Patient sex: F
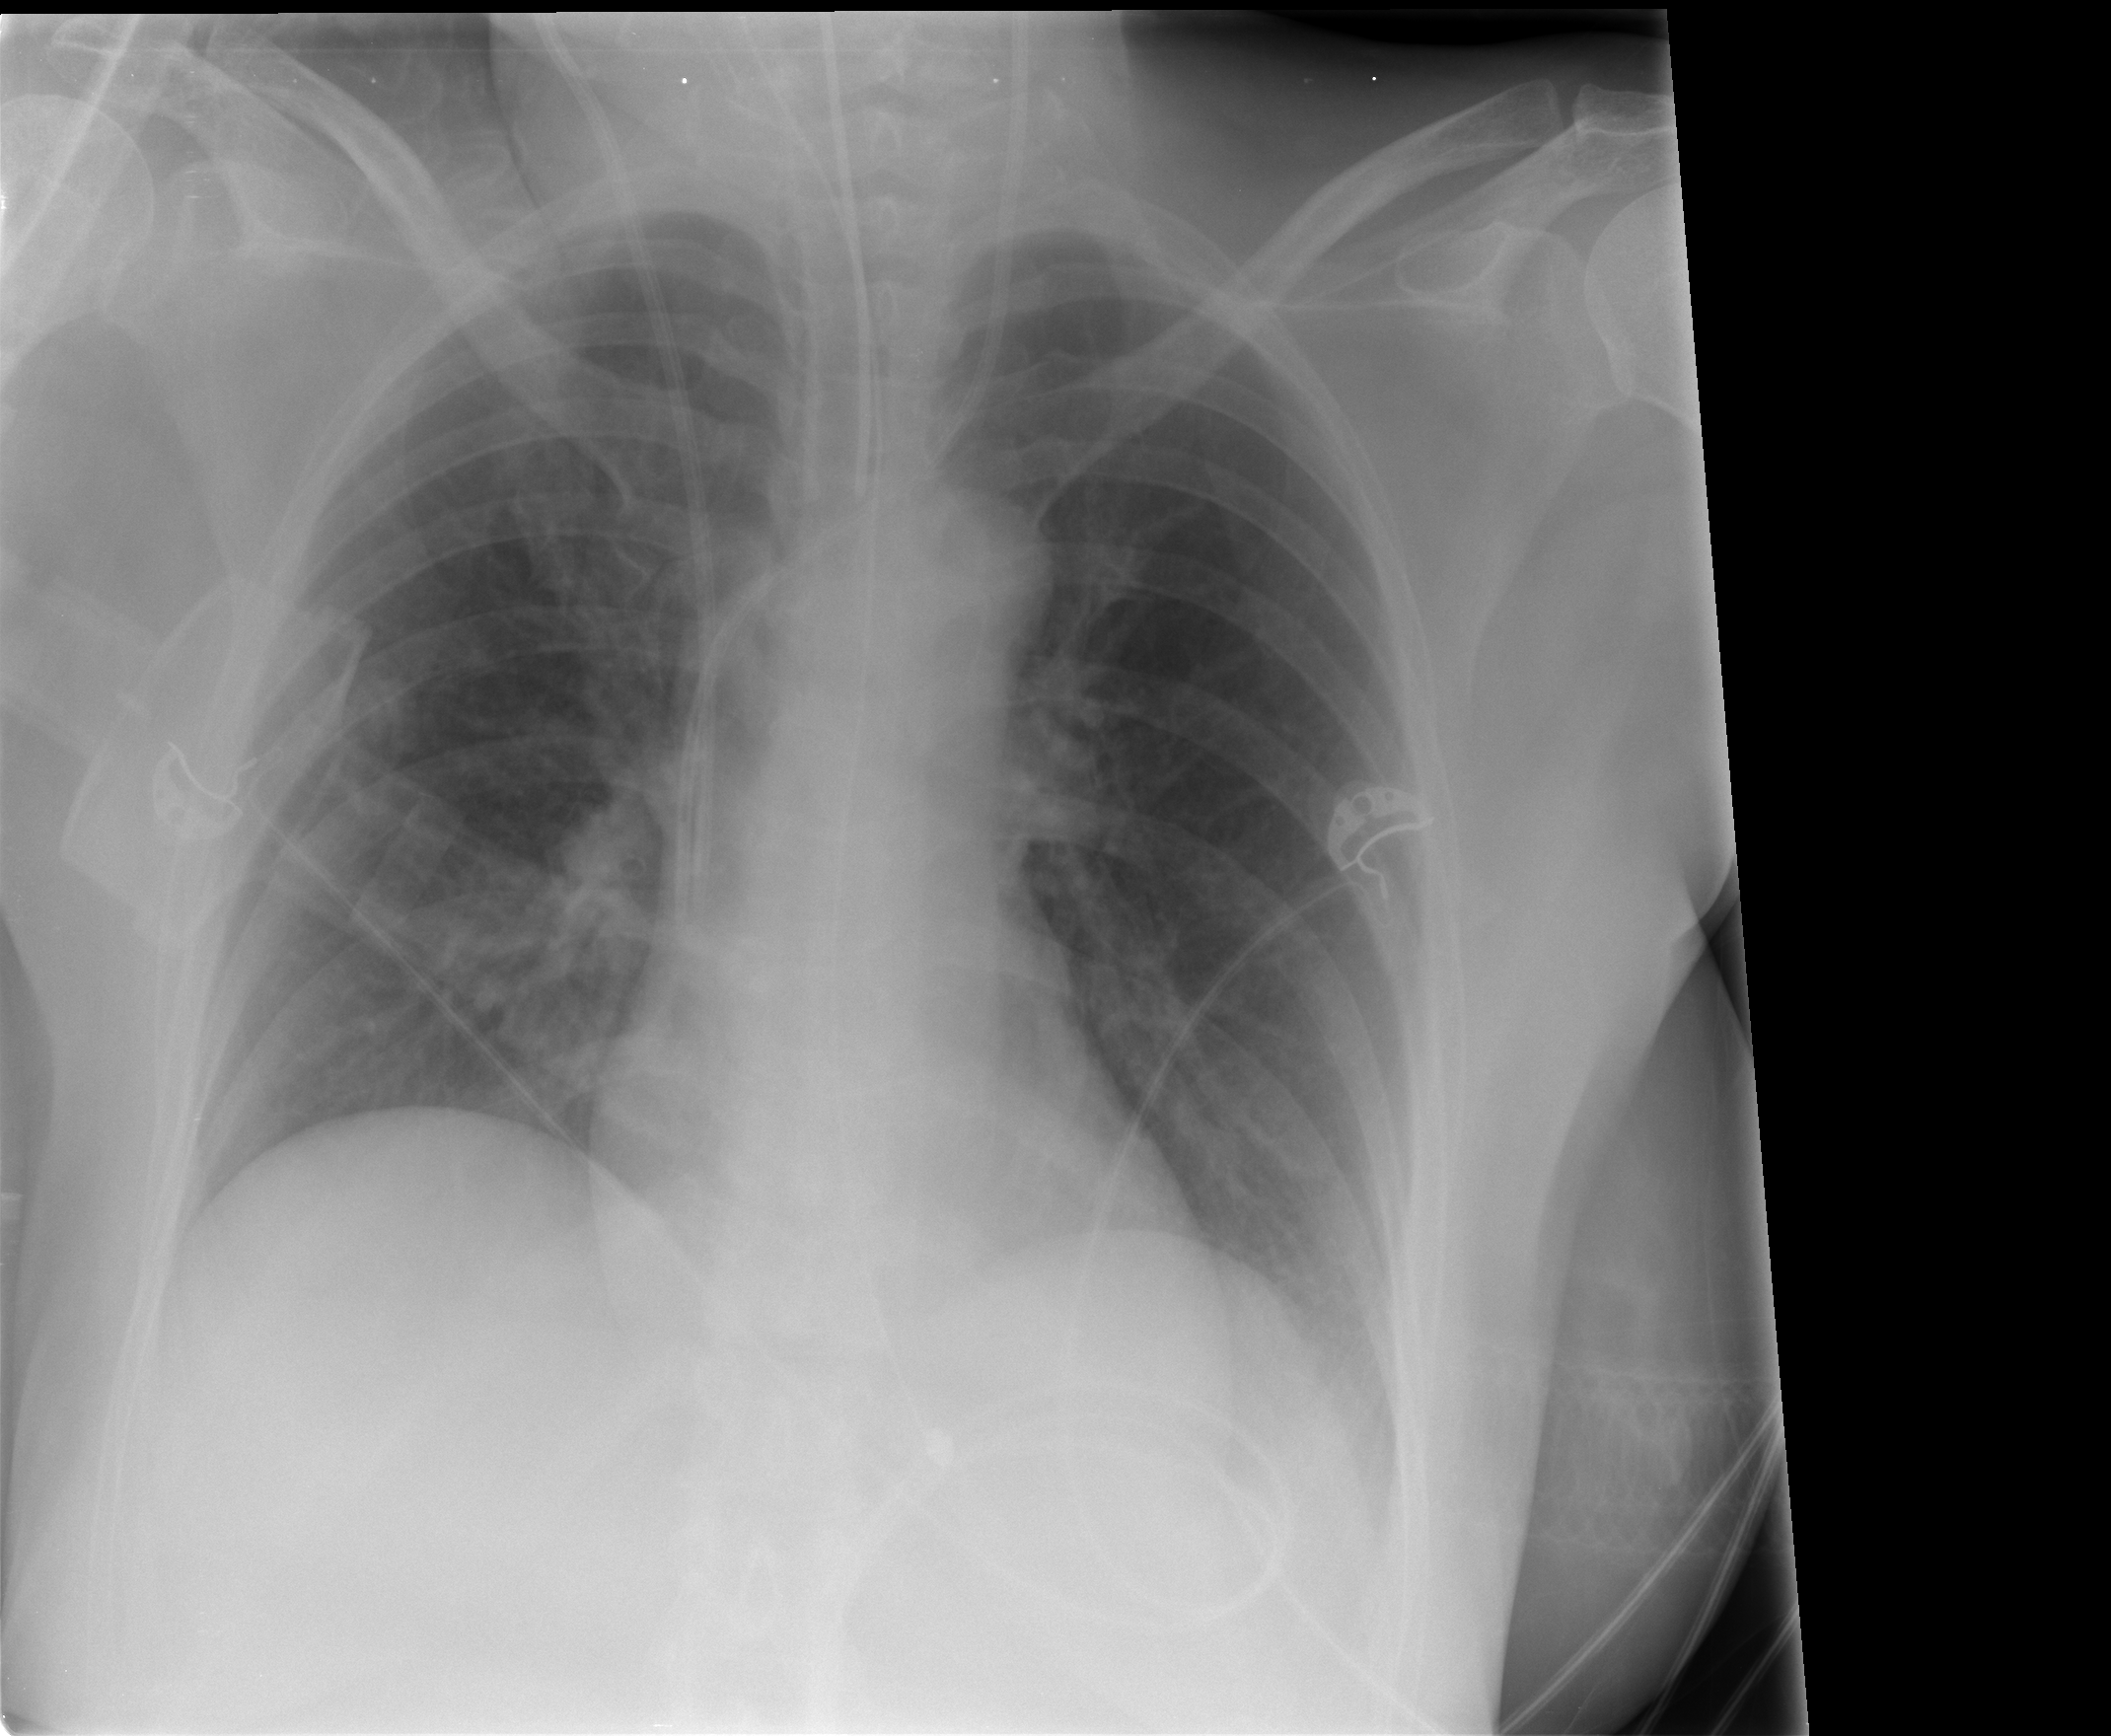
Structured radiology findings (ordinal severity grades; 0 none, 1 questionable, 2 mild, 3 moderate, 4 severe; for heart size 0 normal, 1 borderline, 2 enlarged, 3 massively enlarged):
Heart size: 0
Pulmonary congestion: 0
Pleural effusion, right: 0
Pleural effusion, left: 1
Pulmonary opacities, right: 0
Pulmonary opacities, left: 0
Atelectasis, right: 0
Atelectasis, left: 1